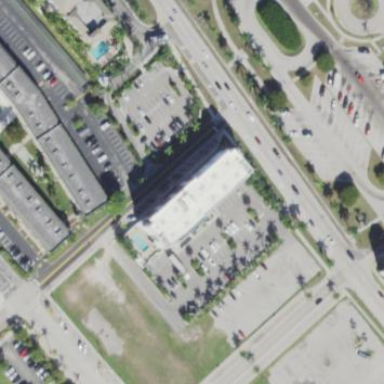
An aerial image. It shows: Hotel building.